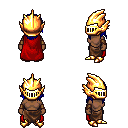
a pixel art fantasy rpg character, female body template, human, dark skin, red cape, robe skirt, blue long hairstyle, gold helm, cloth bracers, gold boots, four views (front, back, left, right), 2x2 character sprite sheet, small pixel art, hard edges, no anti-aliasing